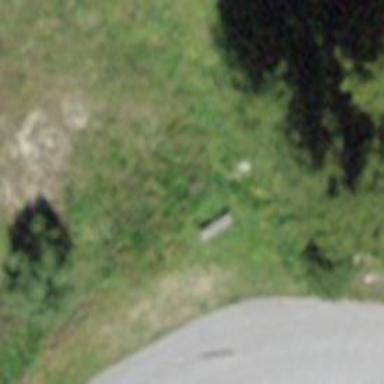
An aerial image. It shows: Brown bench in the vicinity.